七年级 · 度量几何学
（2021・丰台区二模）如图, $l_{1} / / l_{2}$, 点 $O$ 在直线 $l_{1}$ 上, 将三角板的直角顶点放在点 $O$ 处, 三角板的两条直角边与 $l_{2}$ 交于 $A, B$ 两点, 若 $\angle 1=35^{\circ}$ ，则 $\angle 2$ 的度数为（ ）

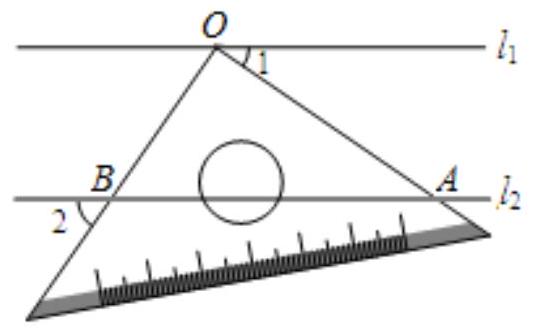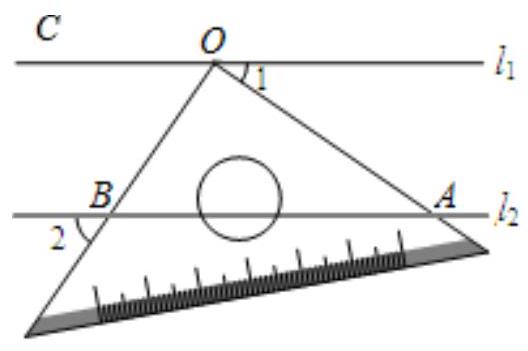
A. $35^{\circ}$
B. $45^{\circ}$
C. $55^{\circ}$
D. $65^{\circ}$
答案: C
解析: 利用平角的定义求出 $\angle C O B$ 的度数, 利用平行线的性质可得 $\angle 2=\angle C O B$, 结论可得.

【答案】解：如图,

$\because \angle 1=35^{\circ}, \angle A O B=90^{\circ}, \quad \therefore \angle C O B=180^{\circ}-\angle 1-\angle A O B=55^{\circ}$.

$\because l_{1} / / l_{2}, \quad \therefore \angle 2=\angle C O B=55^{\circ}$. 故选: C.

【点睛】本题主要考查了平行线的性质定理, 平角和直角的定义. 利用平角的定义求出 $\angle C O B$ 的度数是解题的关键.